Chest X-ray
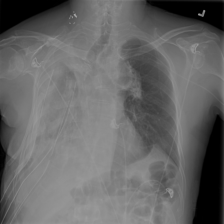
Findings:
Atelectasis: positive
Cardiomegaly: negative
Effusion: negative
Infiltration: positive
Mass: negative
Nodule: negative
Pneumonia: negative
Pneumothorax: negative
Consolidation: negative
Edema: negative
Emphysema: negative
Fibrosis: negative
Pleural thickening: negative
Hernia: negative